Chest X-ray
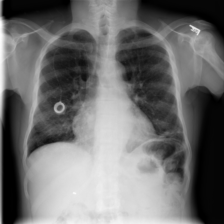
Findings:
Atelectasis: negative
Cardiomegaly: negative
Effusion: negative
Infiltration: negative
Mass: negative
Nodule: negative
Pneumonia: negative
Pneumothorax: negative
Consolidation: negative
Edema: negative
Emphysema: negative
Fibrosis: negative
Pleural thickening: negative
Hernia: negative